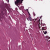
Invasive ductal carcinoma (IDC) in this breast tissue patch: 0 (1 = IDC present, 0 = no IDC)